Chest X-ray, PA view. Patient: 56 years old, sex M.
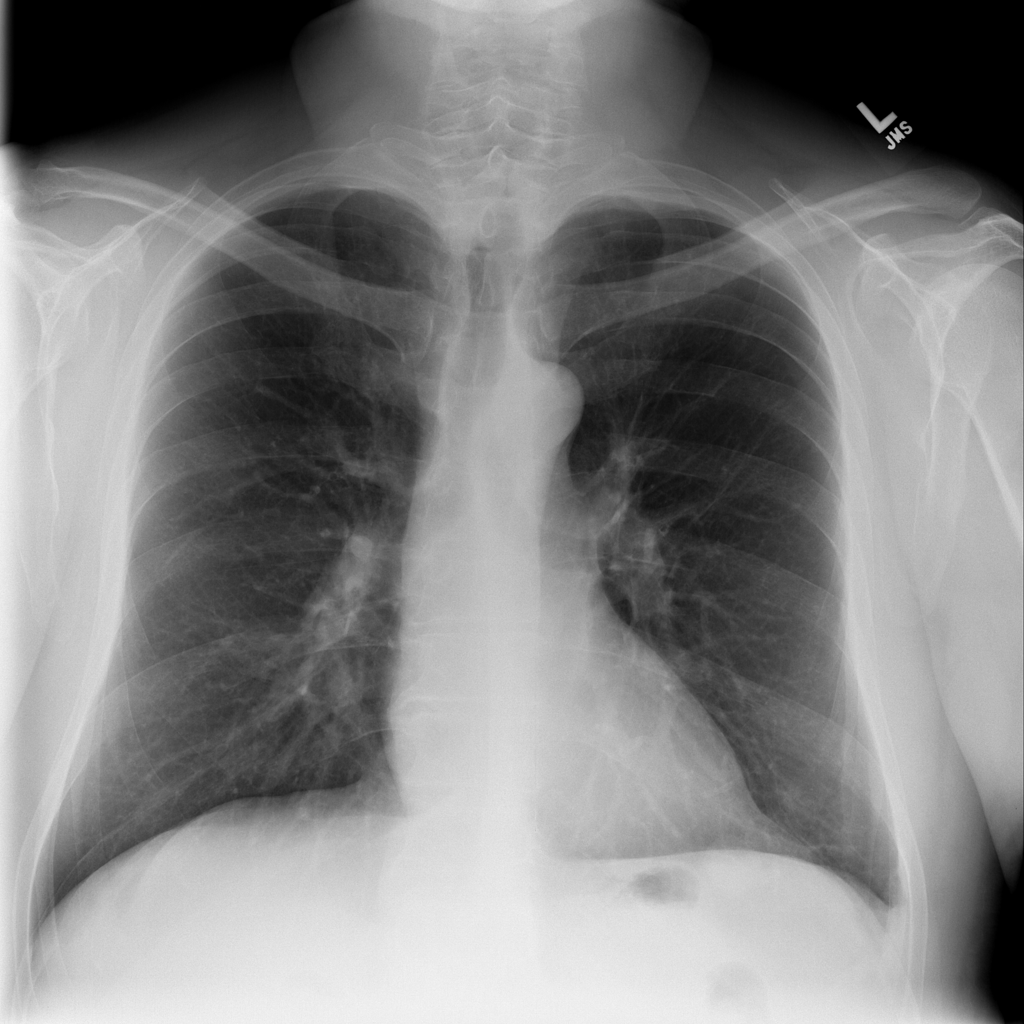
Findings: Infiltration